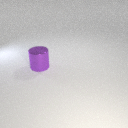
large purple metal cylinder